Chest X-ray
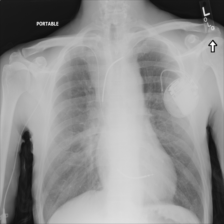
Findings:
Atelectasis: negative
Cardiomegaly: negative
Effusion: negative
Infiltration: negative
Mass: negative
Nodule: negative
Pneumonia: negative
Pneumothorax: negative
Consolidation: negative
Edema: negative
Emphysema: negative
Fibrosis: negative
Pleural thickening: negative
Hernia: negative